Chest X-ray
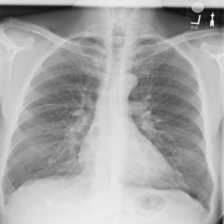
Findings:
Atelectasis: negative
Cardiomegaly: negative
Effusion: negative
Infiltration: negative
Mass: negative
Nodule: positive
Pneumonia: negative
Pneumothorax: negative
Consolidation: negative
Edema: negative
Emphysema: negative
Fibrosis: negative
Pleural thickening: negative
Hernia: negative